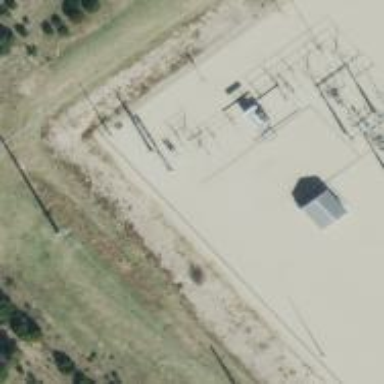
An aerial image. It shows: Switch for power supply.